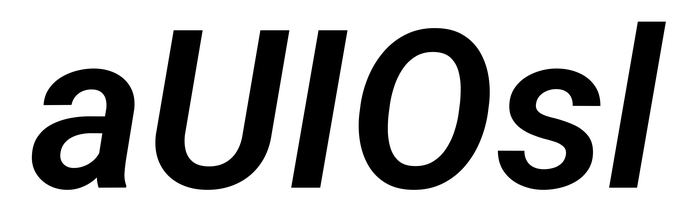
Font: Roboto-Italic_SemiBold_Italic